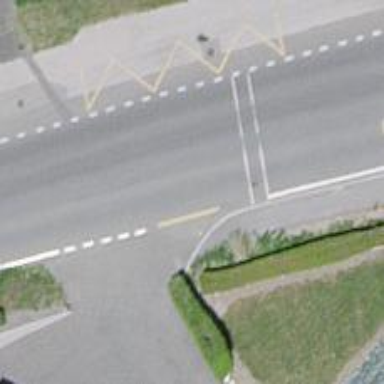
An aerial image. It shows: Public transport stop position.